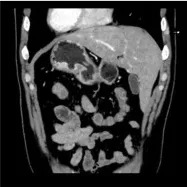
Comprehensive radiological and intraoperative visualization in Situs Inversus Totalis (SIT) accompanied by gastric cancer. (D) Sagittal CT image further delineates the gastric lesion in the stomach body.
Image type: radiology (ct)